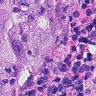
Metastatic tissue present: yes